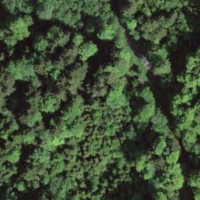
EUNIS habitat code: 44
Species observed at this site:
Dactylis glomerata
Cirsium palustre